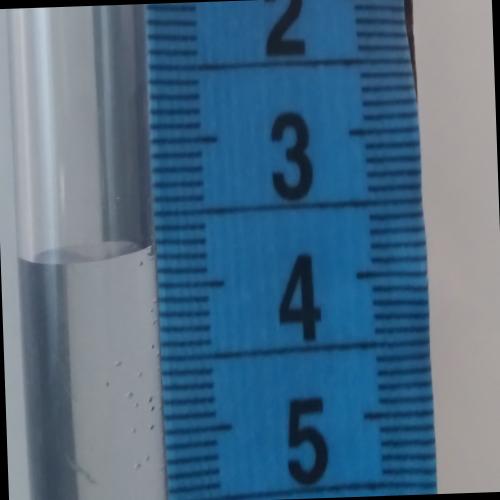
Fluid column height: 3.7 cm